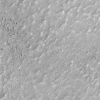
Atmospheric dust classification: not_dusty